Question: i making a file transfer (server-client) application .. i have two listviewS to explore Local PC and Remote PC .. before send/receive the items.. i need to check if there's another file or folder has the same name at the destination path..
when i press on the button [send or receive] the item added to a list.. then when i press on button [Start Transfer] .. it starts.
so the AddItems Method called when i press the button Receive or Send .. i get the from the source ListView .. and the of the destination ListView ... then i check for each item in if it is exists in

i tried to use
'''
items.Contain(item)
'''
but it didn't work it always gave me false even if the item is already exists.
so i used items.ContainKey and it worked .. but in case that i have a file named "Temp" with no extension and a folder in destination path also named "Temp" .. it will returns True .. and that's my problem ..
'''
bool YesToAll = false;
public void AddItems(ListView.SelectedListViewItemCollection selectedItems, ListView.ListViewItemCollection items,TransferType type,string destPath)
{
foreach(ListViewItem item in selectedItems)
{
if (items.ContainsKey(item.Name) && !YesToAll)
{
MyMessageBox msgbox = new MyMessageBox("Item is already exists .. Do you want to replace (" + item.Text + ") ?");
msgbox.ShowDialog();
if (msgbox.DialogResult == DialogResult.Yes)
{
Add(item, type, destPath);
}
else if (msgbox.DialogResult == DialogResult.OK)
{
YesToAll = true;
Add(item, type, destPath);
}
else if (msgbox.DialogResult == DialogResult.No)
{
continue;
}
else
{
return;
}
}
else
{
Add(item, type, destPath);
}
}
YesToAll = false;
}
private void Add(ListViewItem item,TransferType type,string path)
{
ListViewItem newItem = (ListViewItem)item.Clone();
newItem.ImageIndex = imageList1.Images.Add(item.ImageList.Images[item.ImageIndex],Color.Transparent);
newItem.SubItems.Add(type.ToString());
newItem.SubItems.Add(path);
newItem.Tag = type;
listView1.Items.Add(newItem);
}
'''
YesToAll is set to true when the user clicked on [Yes to all] button in the confirm dialogbox.
TransferType is just to mark the item if it's going to use SendMethod or ReceiveMethod
'''
public enum TransferType
{
Send , Receive
};
'''
so how do i fix that .. should i use a custom method instead of [Contains] that checks for the name and for the type (file or folder) because each item is already has a subItem which tell if it is a folder or a file
thanks in advance.
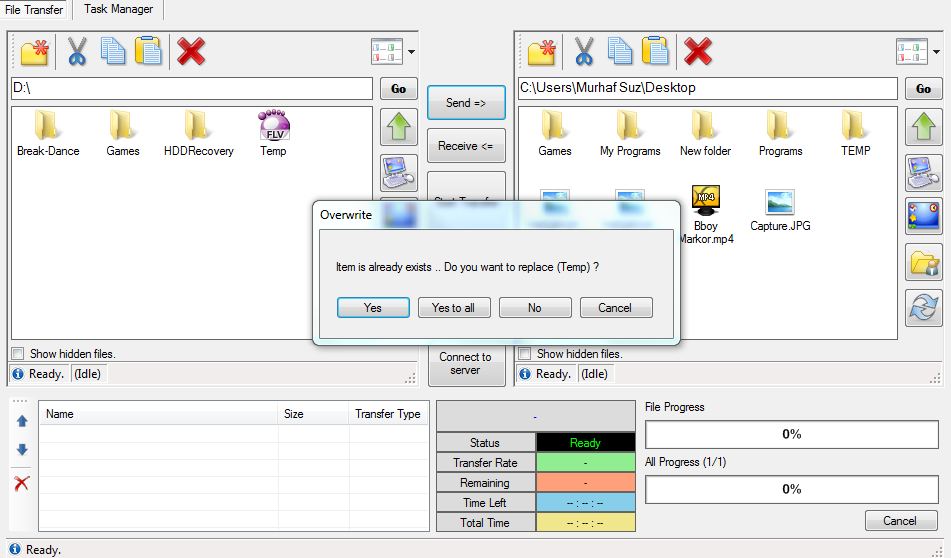
Answer: Please try this
'''
bool YesToAll = false;
public void AddItems(ListView.SelectedListViewItemCollection selectedItems, ListView.ListViewItemCollection items,TransferType type,string destPath)
{
foreach(ListViewItem item in selectedItems)
{
if (items.ContainsKey(item.Name) && !YesToAll)
{
ListViewItem lvtemp=items.Find(item.Name)[0];
if((lvTemp.SubItems[0].Text!= "[Folder]" && item.SubItem[0].Text!="[Folder]" ) or (lvTemp.SubItems[0].Text== item.SubItems[0].Text && lvTemp.SubItems[0].Text="[Folder]") )
{
MyMessageBox msgbox = new MyMessageBox("Item is already exists .. Do you want to replace (" + item.Text + ") ?");
msgbox.ShowDialog();
if (msgbox.DialogResult == DialogResult.Yes)
{
Add(item, type, destPath);
}
else if (msgbox.DialogResult == DialogResult.OK)
{
YesToAll = true;
Add(item, type, destPath);
}
else if (msgbox.DialogResult == DialogResult.No)
{
continue;
}
else
{
return;
}
}
}
else
{
Add(item, type, destPath);
}
}
YesToAll = false;
}
private void Add(ListViewItem item,TransferType type,string path)
{
ListViewItem newItem = (ListViewItem)item.Clone();
newItem.ImageIndex = imageList1.Images.Add(item.ImageList.Images[item.ImageIndex],Color.Transparent);
newItem.SubItems.Add(type.ToString());
newItem.SubItems.Add(path);
newItem.Tag = type;
listView1.Items.Add(newItem);
}
'''